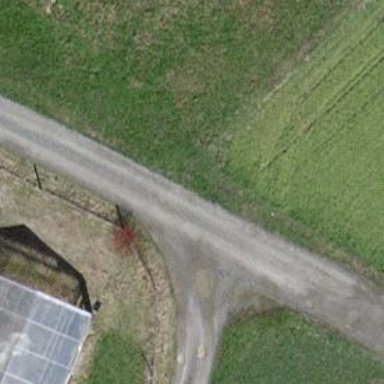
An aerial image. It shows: Gravel track with grade2 quality.